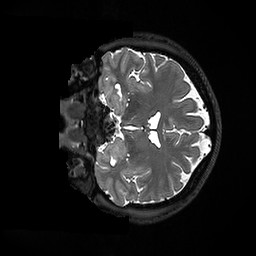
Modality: T2w
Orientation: coronal
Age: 36
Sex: female
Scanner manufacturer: ge
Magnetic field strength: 3 T
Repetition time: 3.202 s
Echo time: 0.06602 s